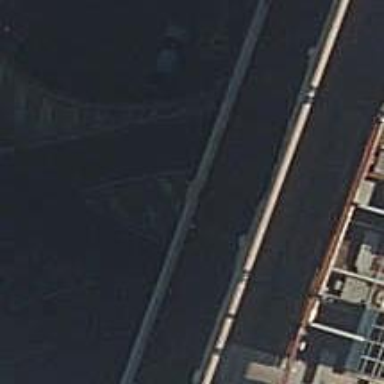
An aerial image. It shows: Tertiary road on bridge with asphalt surface. No stopping allowed on both sides according to parking conditions.